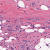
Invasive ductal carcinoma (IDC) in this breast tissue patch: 0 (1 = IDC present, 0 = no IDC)